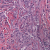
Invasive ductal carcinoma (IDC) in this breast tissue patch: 1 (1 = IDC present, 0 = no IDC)